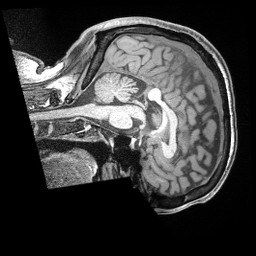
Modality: T1w
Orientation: sagittal
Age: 37
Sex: male
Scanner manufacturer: siemens
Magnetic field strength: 3 T
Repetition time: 2 s
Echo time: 0.00211 s